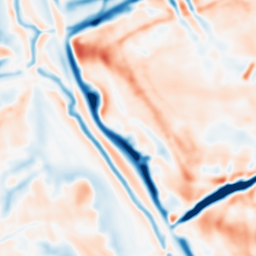
Category: multiscale
Decomposition family: dog_multiscale
Decomposition parameters: sigma_ratio: 1.6
n_scales: 3
base_sigma: 2
Upsampling method: linear_exact
Upsampling parameters: scale: 4
Upsampling scale: 4